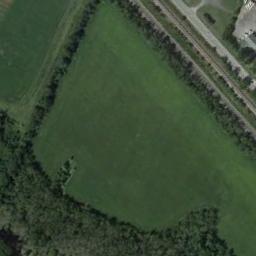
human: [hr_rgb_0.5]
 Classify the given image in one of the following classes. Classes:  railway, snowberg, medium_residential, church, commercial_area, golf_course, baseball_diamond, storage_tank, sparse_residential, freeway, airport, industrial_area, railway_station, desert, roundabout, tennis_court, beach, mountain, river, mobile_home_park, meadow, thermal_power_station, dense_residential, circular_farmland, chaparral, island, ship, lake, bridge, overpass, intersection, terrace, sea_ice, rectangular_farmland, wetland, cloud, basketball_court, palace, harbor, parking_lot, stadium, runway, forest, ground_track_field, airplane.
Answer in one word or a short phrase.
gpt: meadow